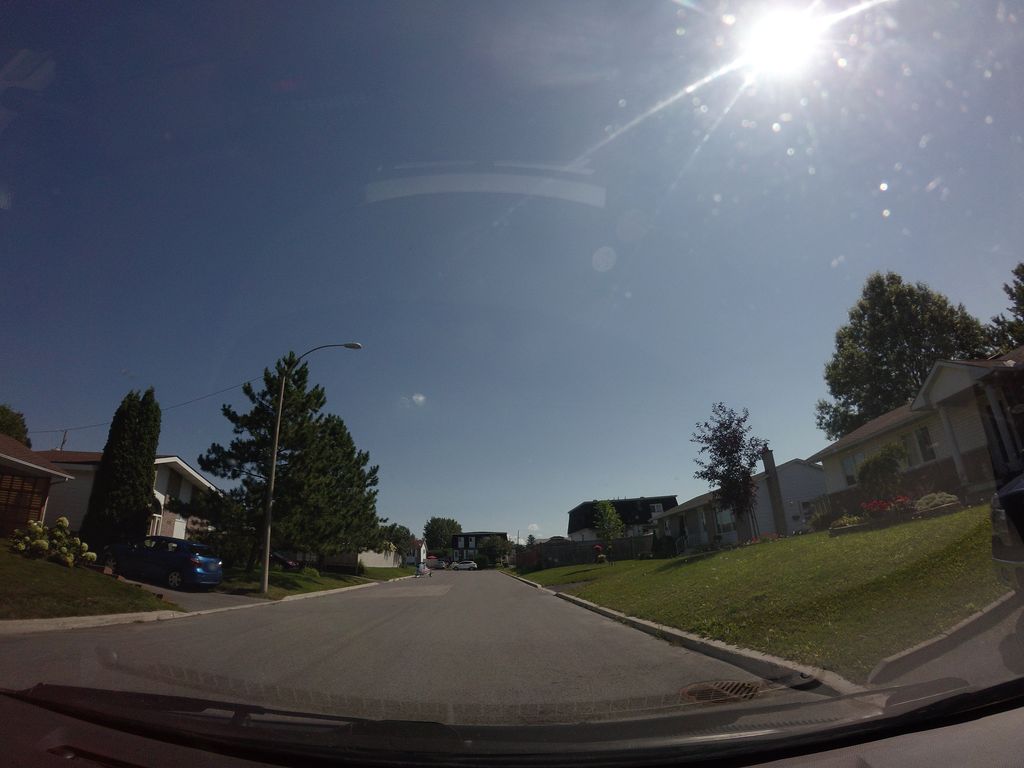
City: ottawa-gatineau